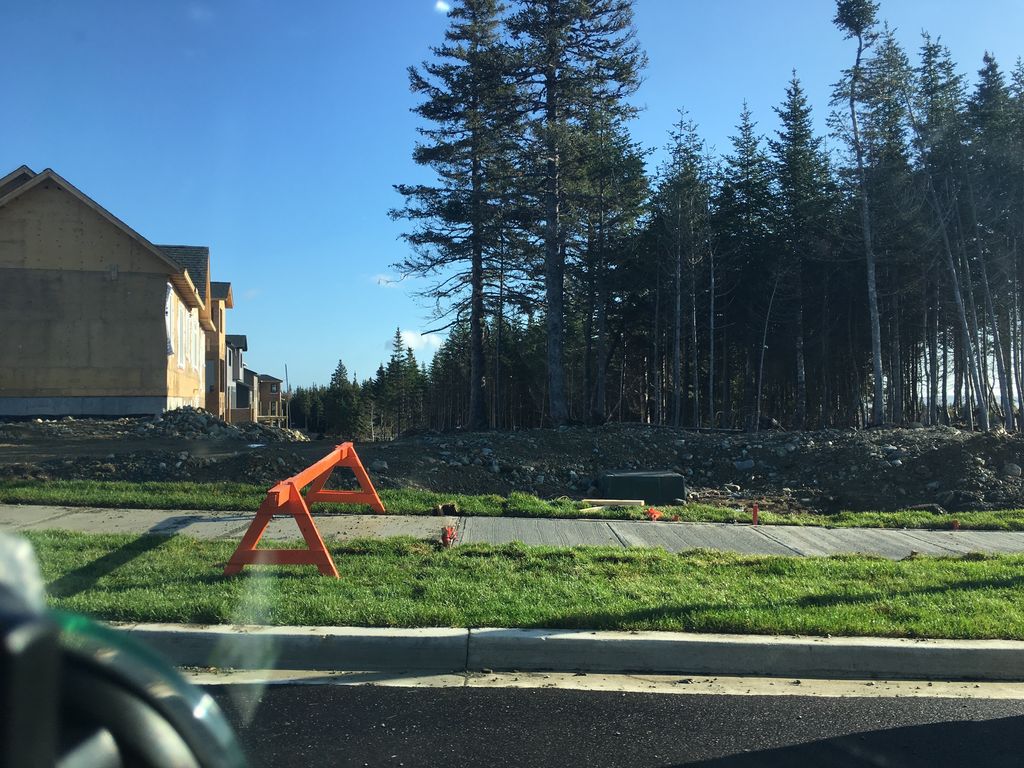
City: st_johns